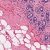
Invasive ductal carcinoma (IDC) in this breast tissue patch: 0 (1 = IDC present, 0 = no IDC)